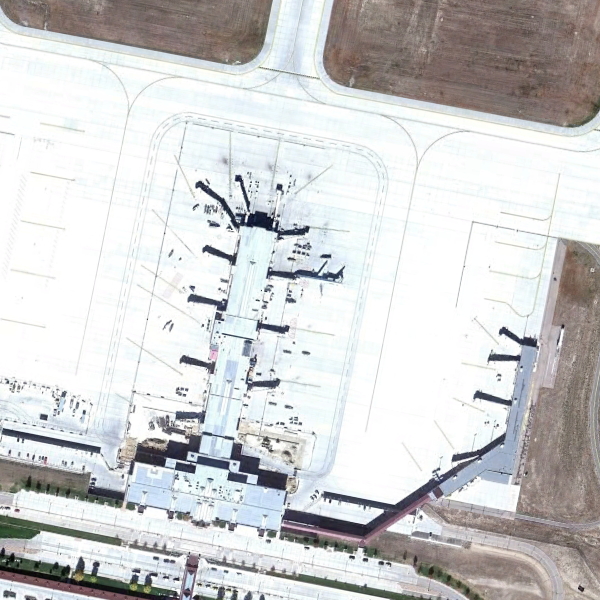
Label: Airport